Question: How many ricochets will a ball launched from (1.0, 1.0) at 80° need to hit the target at (11.0, 9.0)? The ball reflects perfectly off the arena walls and mirror-obstacles.
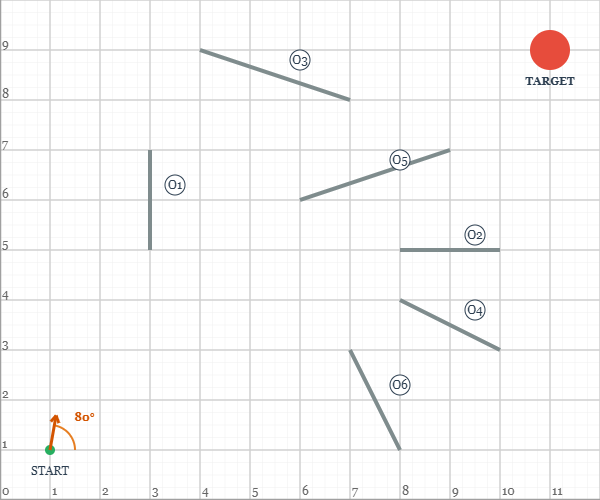
Answer: 8